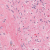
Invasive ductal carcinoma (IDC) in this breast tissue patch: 0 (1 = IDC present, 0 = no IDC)